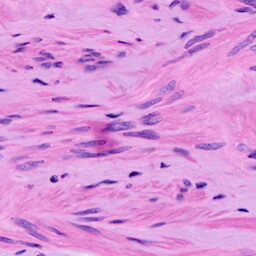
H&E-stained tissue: Ovarian